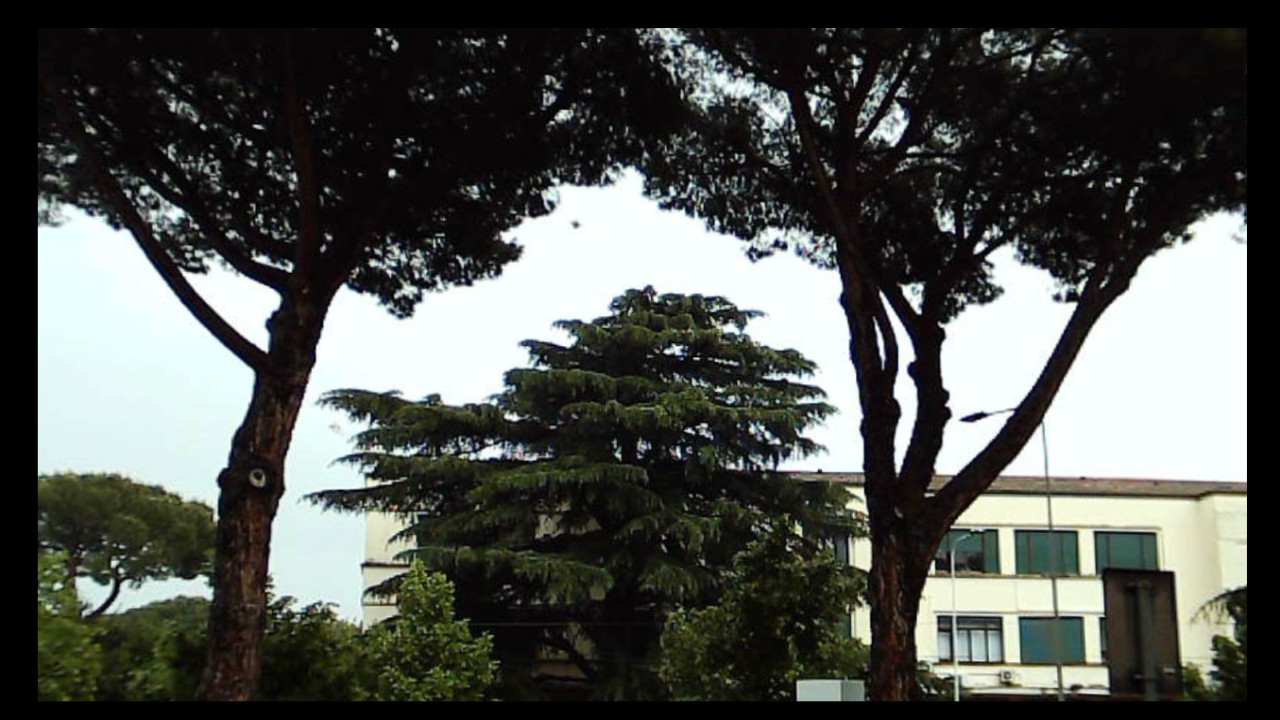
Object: DarwinFPV cineape20